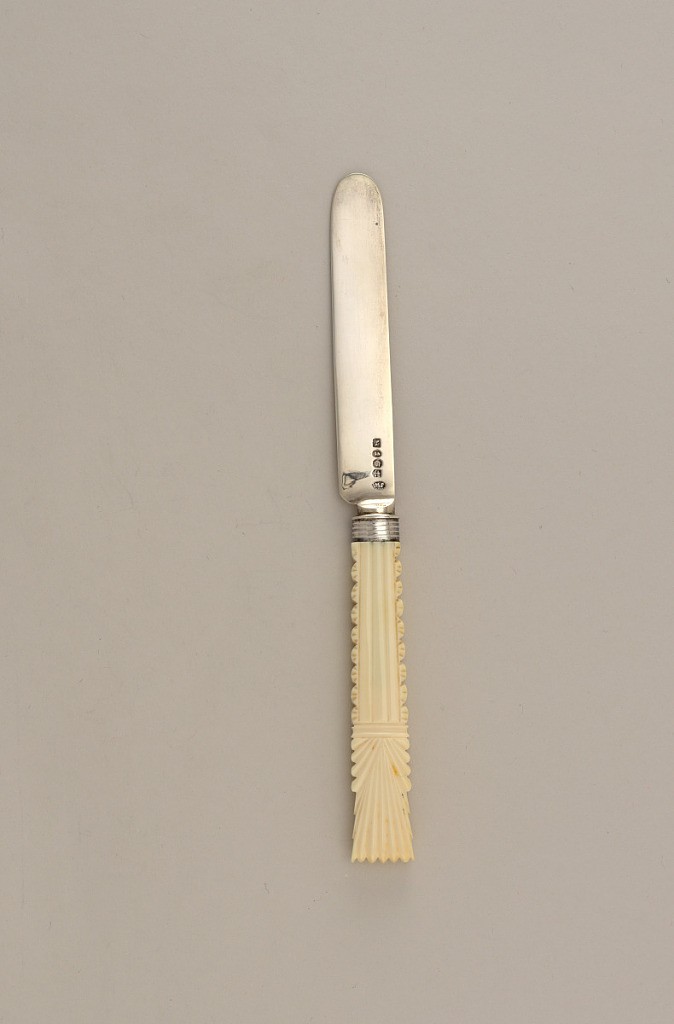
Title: Tablespoon with Scrolling Acanthus Leaf Handle
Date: ca. 1680–90
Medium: silver
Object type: spoon
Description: Oval bowl with reeded rattail and stylized scrolling acanthus leaf lace back design. Handle decorated with scrolling acanthus leaves set upon hatched background on both obverse and reverse sides. Terminating in oval cartouche, blank on obverse, with 'RA' monogram on reverse, and a trefid shaped terminal.